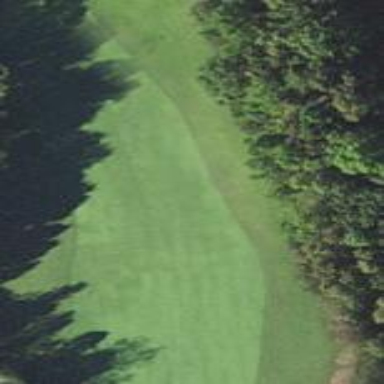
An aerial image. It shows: Golf fairway surrounded by grass.